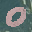
Label: 0